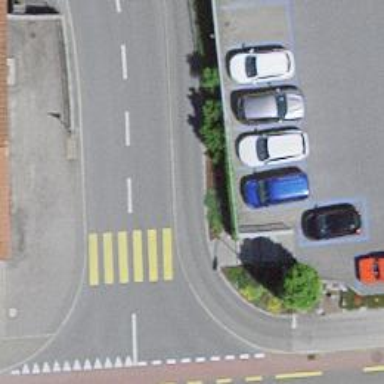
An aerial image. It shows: Marked crossing with zebra stripes on the road.